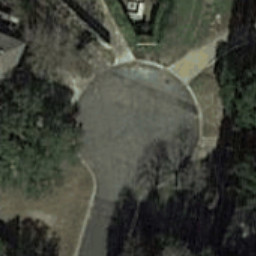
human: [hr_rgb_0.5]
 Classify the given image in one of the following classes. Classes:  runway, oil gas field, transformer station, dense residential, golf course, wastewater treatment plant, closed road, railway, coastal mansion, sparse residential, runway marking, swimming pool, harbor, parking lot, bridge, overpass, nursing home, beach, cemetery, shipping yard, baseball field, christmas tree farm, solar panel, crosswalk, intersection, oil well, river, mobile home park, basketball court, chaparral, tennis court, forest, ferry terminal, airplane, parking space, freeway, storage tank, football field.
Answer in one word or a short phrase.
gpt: closed road